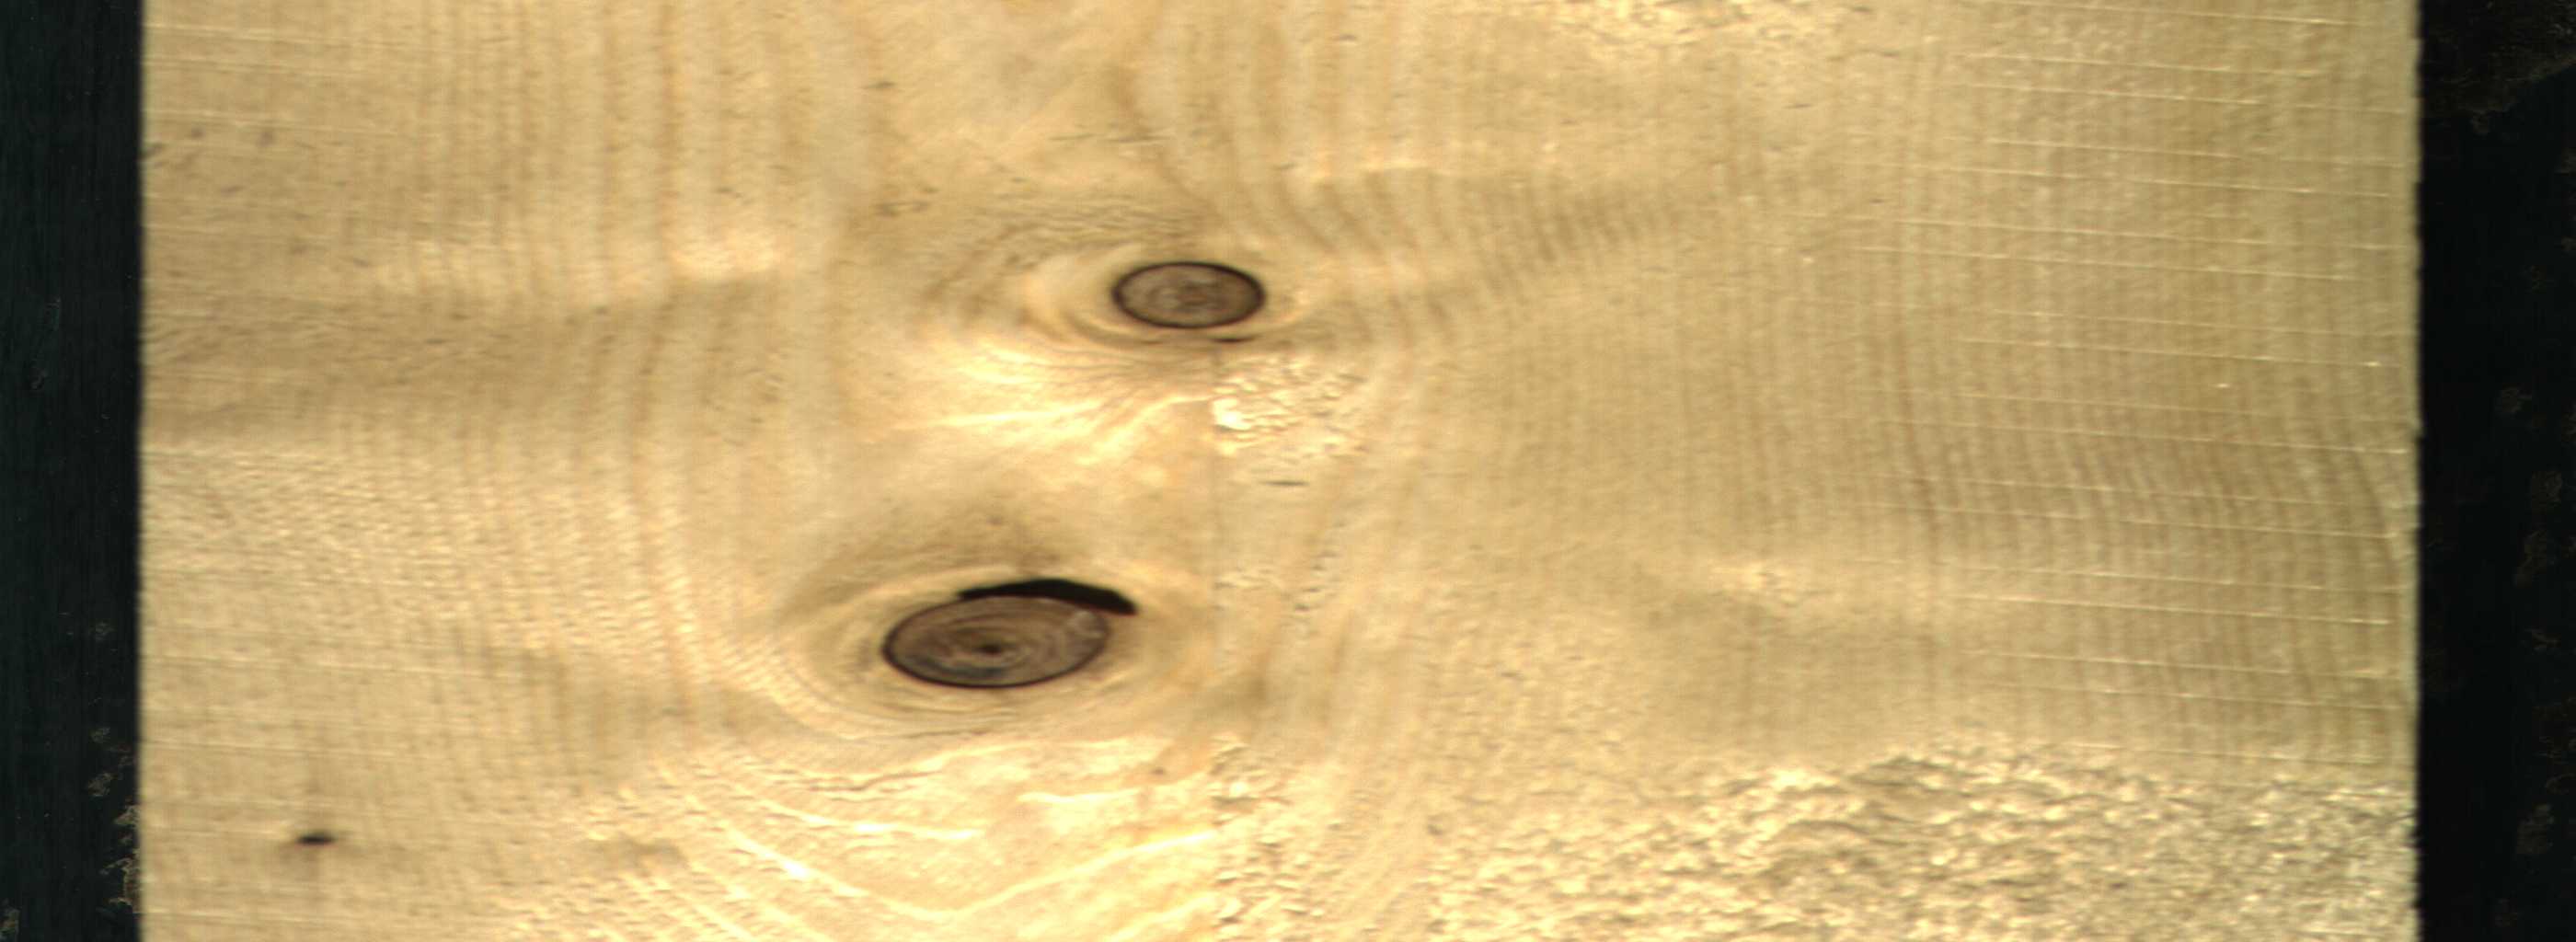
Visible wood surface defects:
Dead_Knot
Dead_Knot
Dead_Knot